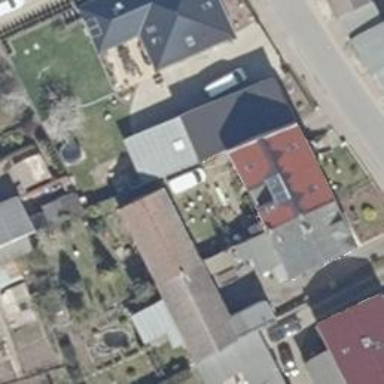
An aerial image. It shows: Shed.